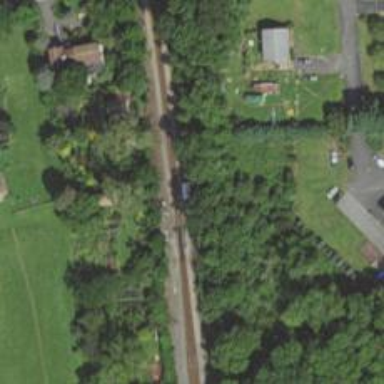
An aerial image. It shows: Railway junction.